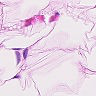
Metastatic tissue present: no